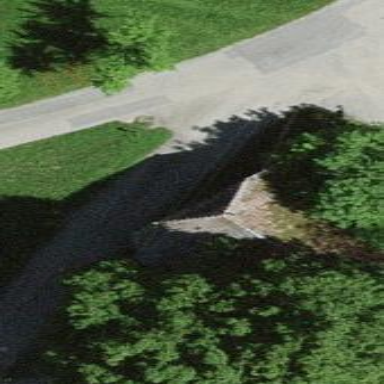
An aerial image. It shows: Barn.